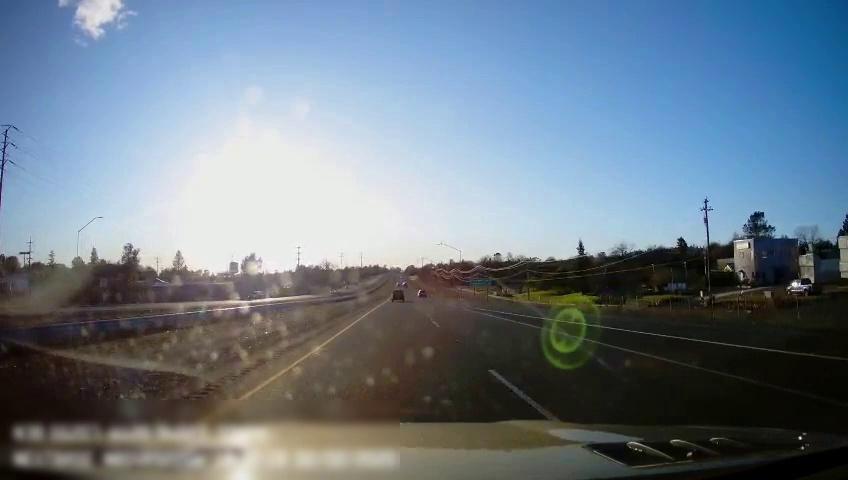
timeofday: Day
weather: Sunny
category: Drivable Space
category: Drivable Space
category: Vehicles | Truck
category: Vehicles | SUV
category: Vehicles | SUV
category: Lanes | Current Lane
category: Lanes | Current Lane
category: Lanes | Alternate Lane
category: Lanes | Alternate Lane
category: Traffic | Signs